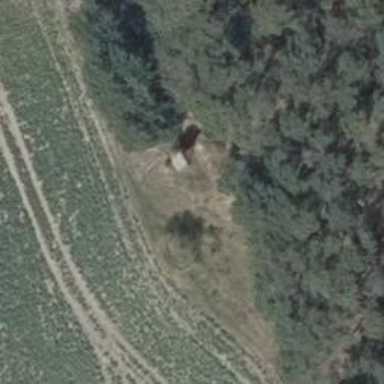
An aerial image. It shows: Hunting stand.